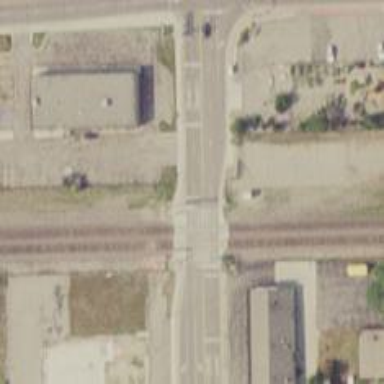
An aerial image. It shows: Railway crossing.